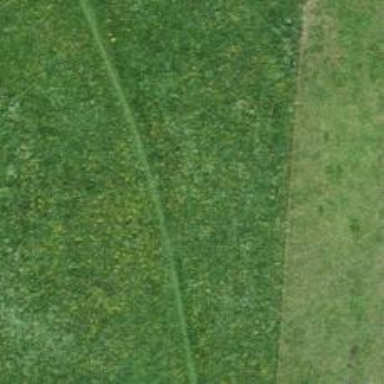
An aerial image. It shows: Path covered with grass.